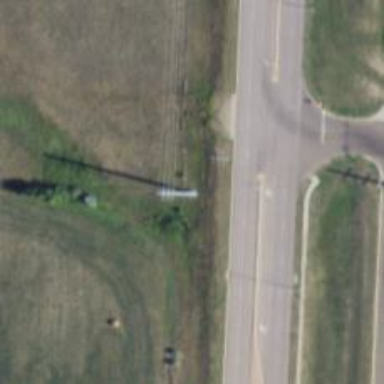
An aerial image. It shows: Power pole.